Interaction volume radius: 5 \u00c5
Interaction volume height: 20 \u00c5
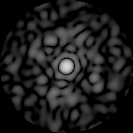
Disorder parameter: 0.81